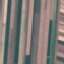
Label: AnnualCrop